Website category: university
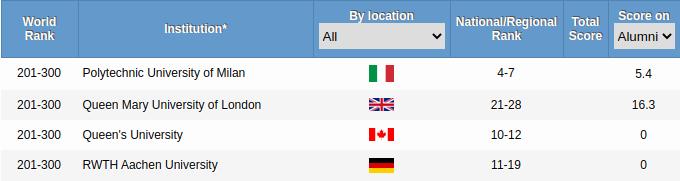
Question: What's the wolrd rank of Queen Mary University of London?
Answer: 201-300

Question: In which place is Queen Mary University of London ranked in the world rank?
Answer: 201-300

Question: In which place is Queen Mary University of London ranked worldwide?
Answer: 201-300

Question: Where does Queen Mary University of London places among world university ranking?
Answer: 201-300

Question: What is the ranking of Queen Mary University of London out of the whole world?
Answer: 201-300

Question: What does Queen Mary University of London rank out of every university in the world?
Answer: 201-300

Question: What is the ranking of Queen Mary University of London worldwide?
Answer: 201-300

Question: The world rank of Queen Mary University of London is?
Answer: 201-300

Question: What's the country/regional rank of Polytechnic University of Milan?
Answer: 4-7

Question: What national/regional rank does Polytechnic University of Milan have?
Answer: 4-7

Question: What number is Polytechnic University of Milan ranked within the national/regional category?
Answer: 4-7

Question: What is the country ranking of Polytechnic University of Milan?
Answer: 4-7

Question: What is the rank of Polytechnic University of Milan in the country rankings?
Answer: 4-7

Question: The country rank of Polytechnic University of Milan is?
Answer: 4-7

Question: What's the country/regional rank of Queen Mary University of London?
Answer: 21-28

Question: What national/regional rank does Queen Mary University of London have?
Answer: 21-28

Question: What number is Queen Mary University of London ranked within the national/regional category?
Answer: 21-28

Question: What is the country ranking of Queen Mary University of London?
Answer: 21-28

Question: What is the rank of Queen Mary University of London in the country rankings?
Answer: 21-28

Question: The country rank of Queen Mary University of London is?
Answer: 21-28

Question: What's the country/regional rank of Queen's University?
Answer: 10-12

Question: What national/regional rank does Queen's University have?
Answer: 10-12

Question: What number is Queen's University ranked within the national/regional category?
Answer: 10-12

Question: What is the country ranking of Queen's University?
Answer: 10-12

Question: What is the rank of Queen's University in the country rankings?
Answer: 10-12

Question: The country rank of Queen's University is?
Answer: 10-12

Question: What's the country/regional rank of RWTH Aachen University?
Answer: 11-19

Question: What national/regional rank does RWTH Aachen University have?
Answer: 11-19

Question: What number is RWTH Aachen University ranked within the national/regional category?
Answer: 11-19

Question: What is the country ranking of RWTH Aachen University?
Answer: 11-19

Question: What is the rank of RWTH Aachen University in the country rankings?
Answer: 11-19

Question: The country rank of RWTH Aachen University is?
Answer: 11-19

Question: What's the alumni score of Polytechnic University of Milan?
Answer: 5.4

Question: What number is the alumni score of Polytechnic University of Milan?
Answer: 5.4

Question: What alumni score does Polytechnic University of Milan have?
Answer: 5.4

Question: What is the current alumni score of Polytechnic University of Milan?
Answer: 5.4

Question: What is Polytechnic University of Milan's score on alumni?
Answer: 5.4

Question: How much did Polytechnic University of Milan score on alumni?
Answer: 5.4

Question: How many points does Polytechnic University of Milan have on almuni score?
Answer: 5.4

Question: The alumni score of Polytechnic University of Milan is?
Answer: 5.4

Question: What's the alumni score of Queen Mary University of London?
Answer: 16.3

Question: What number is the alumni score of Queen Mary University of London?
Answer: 16.3

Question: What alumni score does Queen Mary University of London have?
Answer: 16.3

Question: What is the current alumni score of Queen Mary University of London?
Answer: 16.3

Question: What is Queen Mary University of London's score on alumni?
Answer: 16.3

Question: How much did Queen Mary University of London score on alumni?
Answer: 16.3

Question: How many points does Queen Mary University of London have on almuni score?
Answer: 16.3

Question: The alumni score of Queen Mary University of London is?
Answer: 16.3

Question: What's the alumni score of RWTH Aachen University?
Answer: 0

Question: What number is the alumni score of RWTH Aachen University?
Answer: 0

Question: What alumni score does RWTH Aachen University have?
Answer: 0

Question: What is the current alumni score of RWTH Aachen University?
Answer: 0

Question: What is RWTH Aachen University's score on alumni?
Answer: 0

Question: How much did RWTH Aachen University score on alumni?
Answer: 0

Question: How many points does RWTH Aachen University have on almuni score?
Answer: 0

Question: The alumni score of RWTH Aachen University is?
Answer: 0

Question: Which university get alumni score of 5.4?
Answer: Polytechnic University of Milan

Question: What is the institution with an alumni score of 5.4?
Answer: Polytechnic University of Milan

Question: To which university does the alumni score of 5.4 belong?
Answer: Polytechnic University of Milan

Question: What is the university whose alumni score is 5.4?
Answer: Polytechnic University of Milan

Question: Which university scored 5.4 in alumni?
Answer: Polytechnic University of Milan

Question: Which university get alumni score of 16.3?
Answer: Queen Mary University of London

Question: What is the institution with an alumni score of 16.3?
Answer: Queen Mary University of London

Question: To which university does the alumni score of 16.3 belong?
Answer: Queen Mary University of London